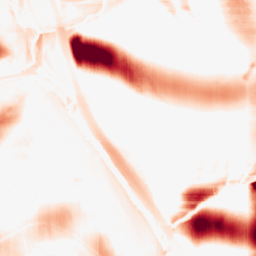
Category: morphological
Decomposition family: morphological_square
Decomposition parameters: operation: opening
size: 50
Upsampling method: bilinear
Upsampling parameters: scale: 4
Upsampling scale: 4